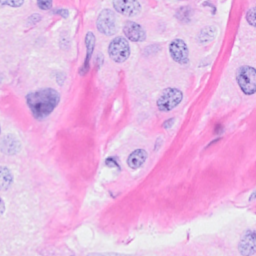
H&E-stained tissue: Breast